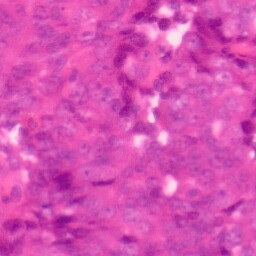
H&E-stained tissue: Colon